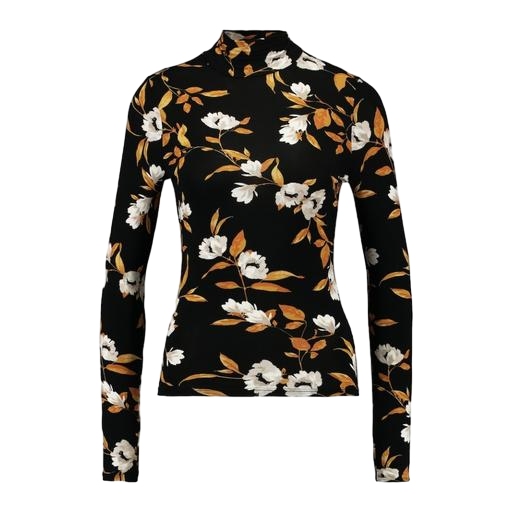
black petite printed mock-neck top only macy, black floral print crop long-sleeve tee, multicolor vero moda rust high neck blouse, white background